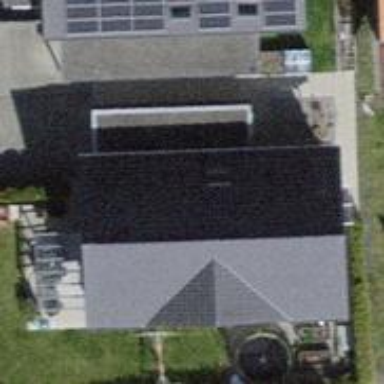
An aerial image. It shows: Building with tiled roof.